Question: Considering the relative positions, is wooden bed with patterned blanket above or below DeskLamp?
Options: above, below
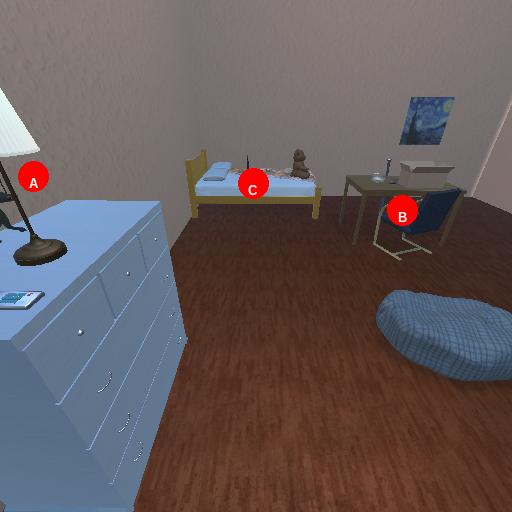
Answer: above